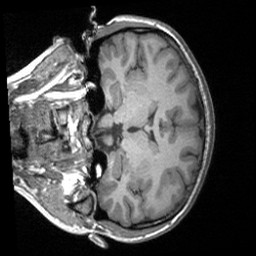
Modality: T1w
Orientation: coronal
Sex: female
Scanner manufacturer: siemens
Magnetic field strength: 3 T
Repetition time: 1.9 s
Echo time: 0.00252 s